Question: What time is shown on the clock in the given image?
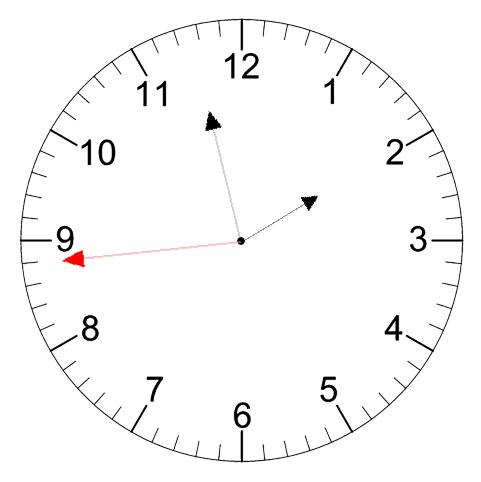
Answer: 01:57:44